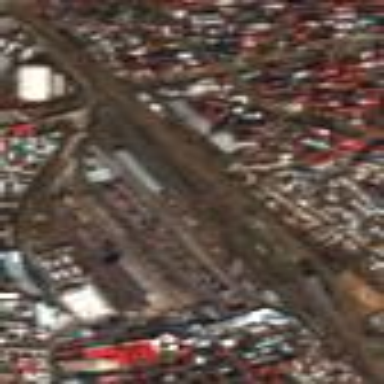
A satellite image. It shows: Railway yard area.